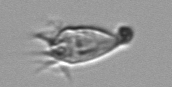
Label: Paratontonia_gracillima